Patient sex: F
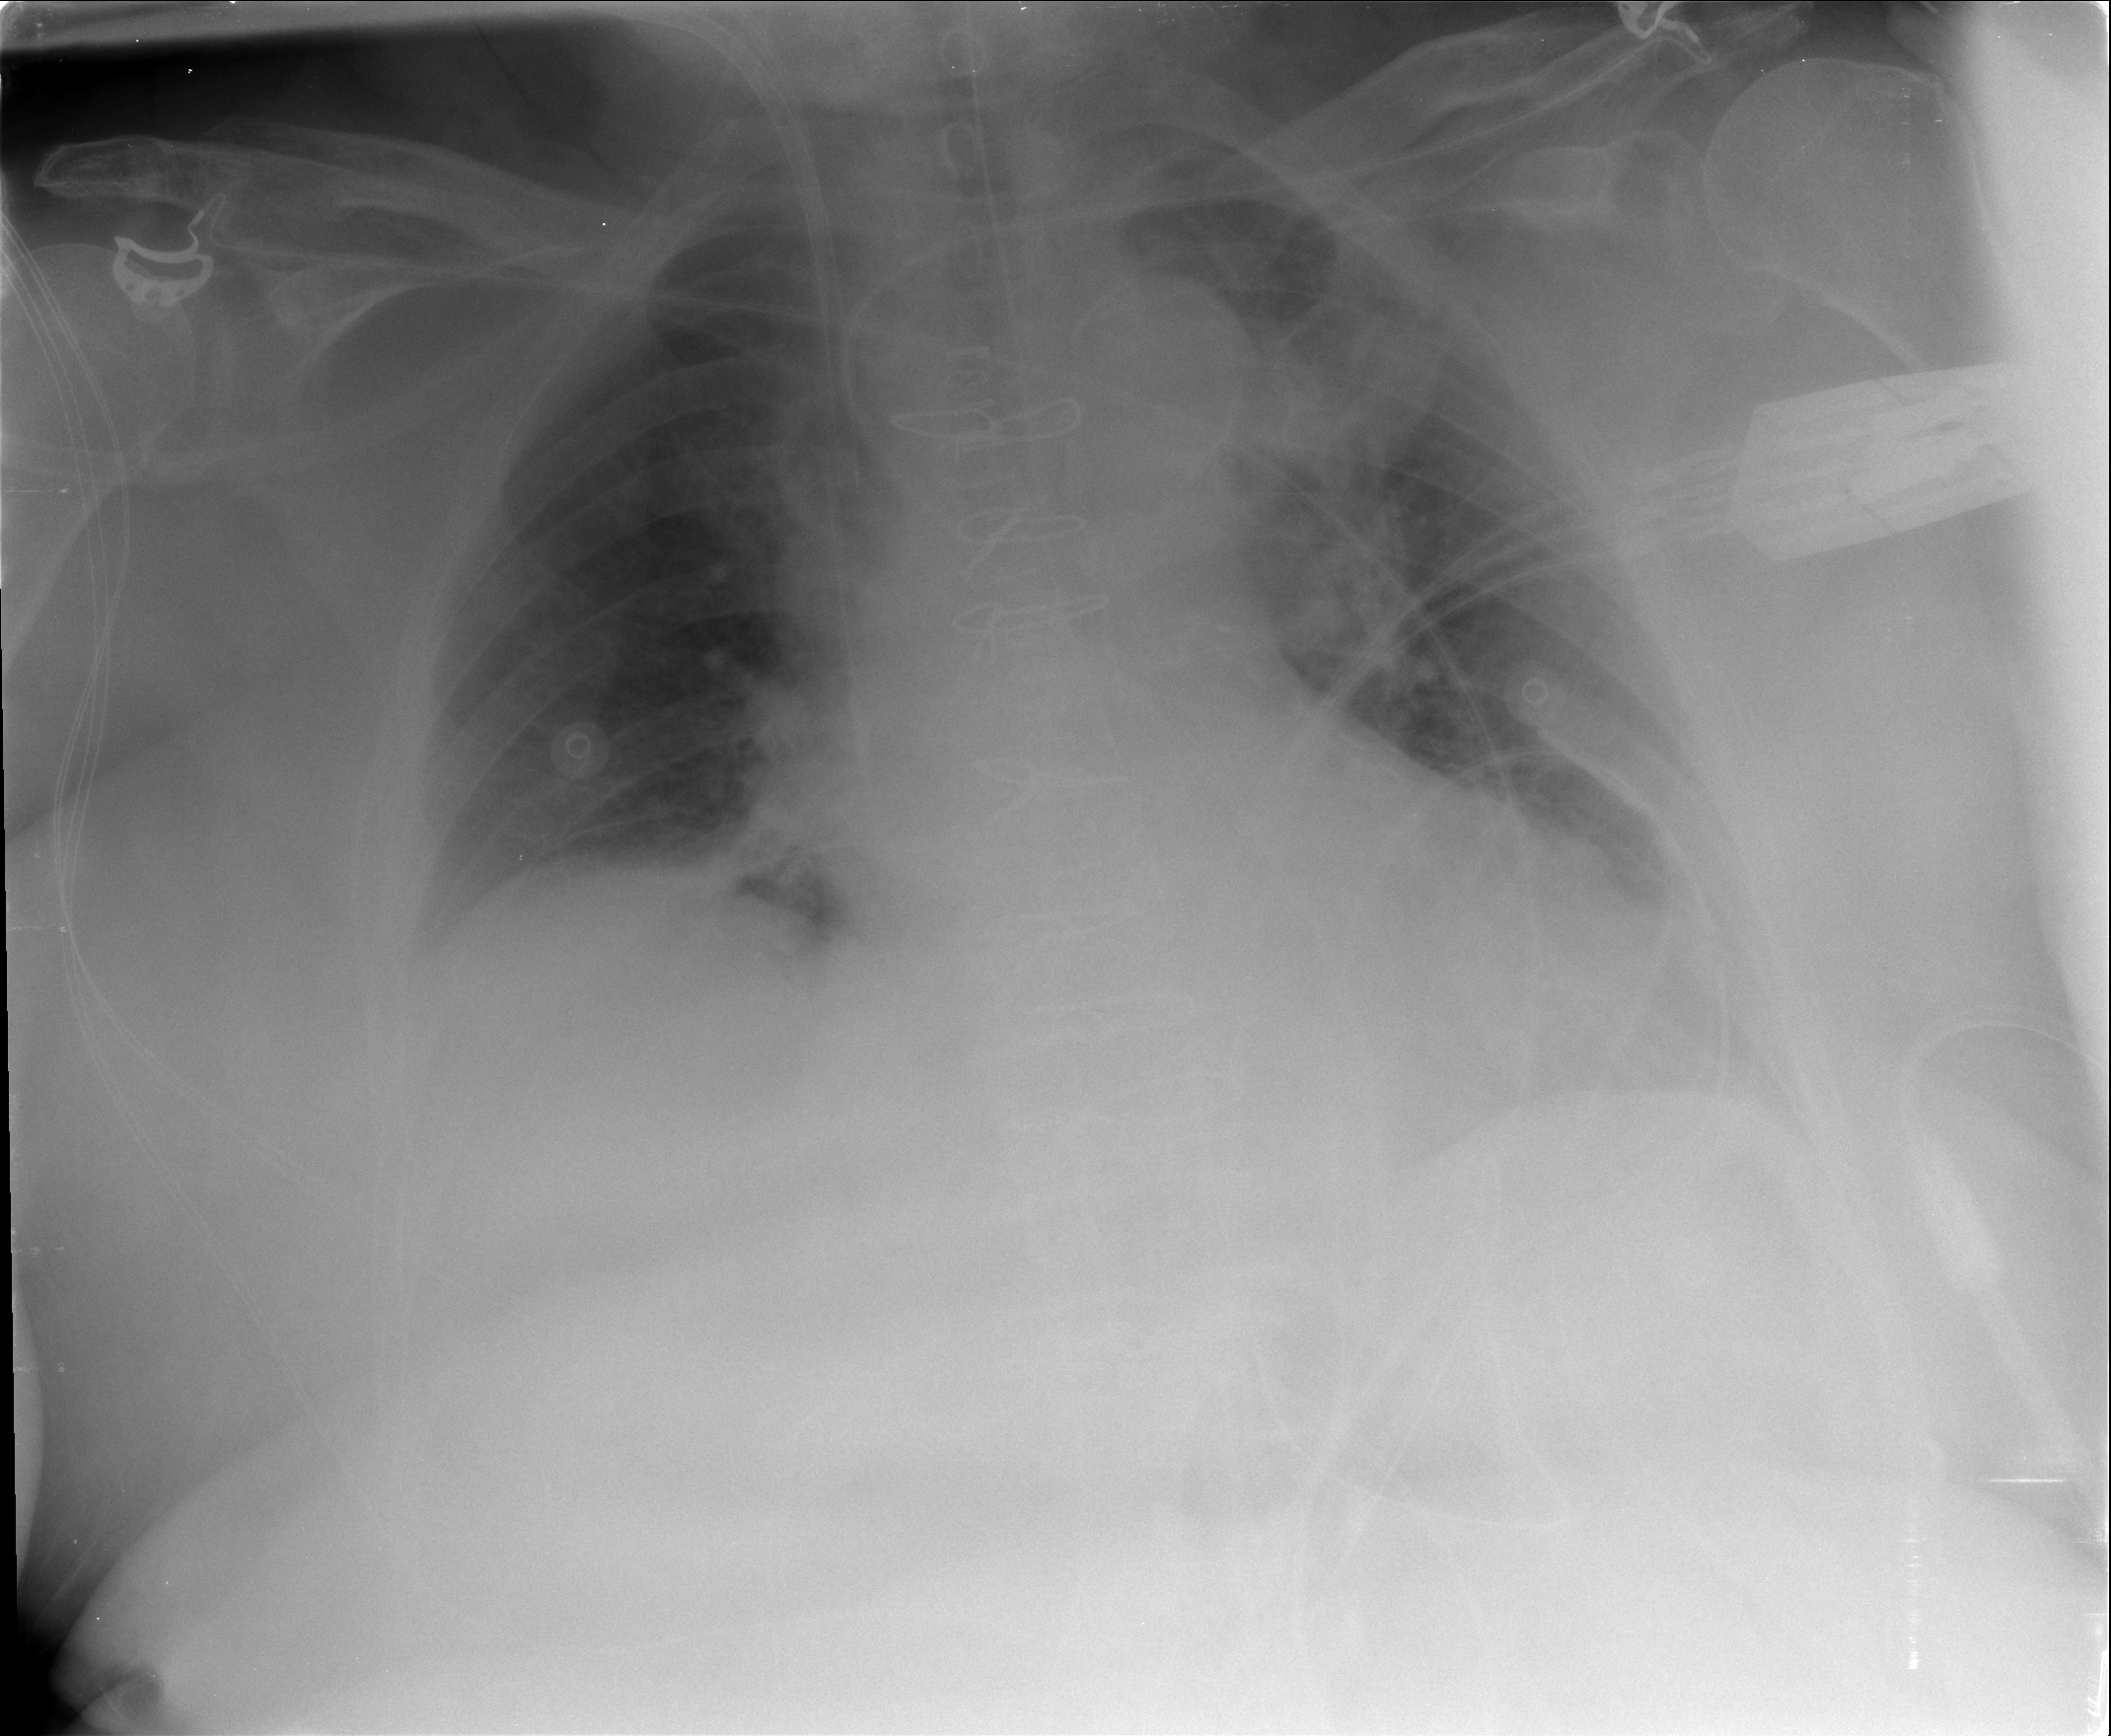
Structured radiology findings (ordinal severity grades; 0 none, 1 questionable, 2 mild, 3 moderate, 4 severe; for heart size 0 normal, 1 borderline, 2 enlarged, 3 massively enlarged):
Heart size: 2
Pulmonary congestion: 0
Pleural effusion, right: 0
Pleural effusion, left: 0
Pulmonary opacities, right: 0
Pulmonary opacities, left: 0
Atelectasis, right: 2
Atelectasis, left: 2